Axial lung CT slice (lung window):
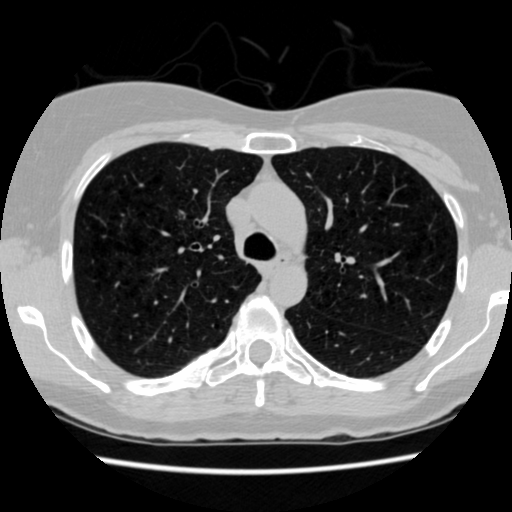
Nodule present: no